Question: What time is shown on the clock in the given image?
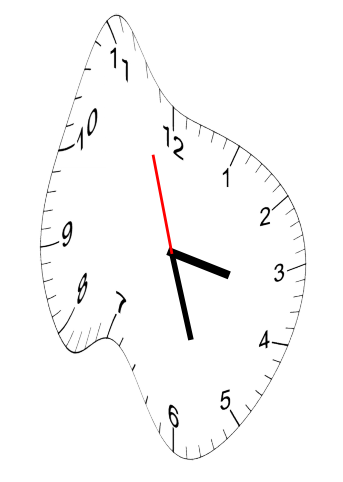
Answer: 03:26:57